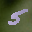
Label: 5